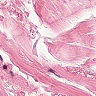
Metastatic tissue present: no